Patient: sex M, age 28
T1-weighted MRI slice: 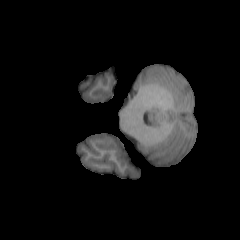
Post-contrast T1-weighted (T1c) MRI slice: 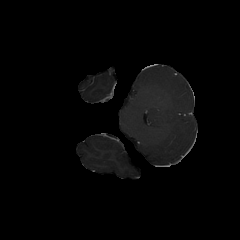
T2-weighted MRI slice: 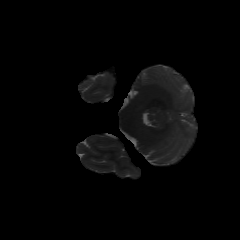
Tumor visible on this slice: no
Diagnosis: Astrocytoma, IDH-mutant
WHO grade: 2